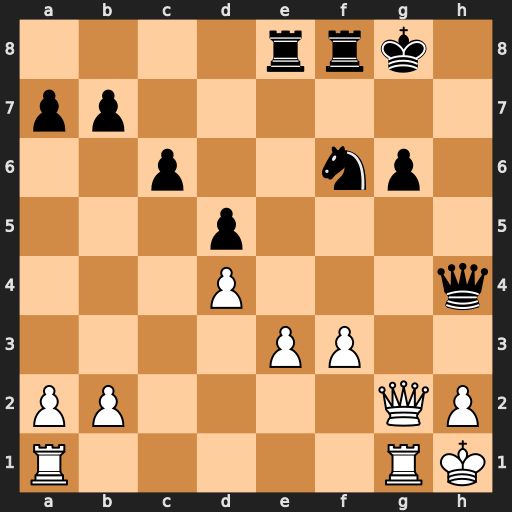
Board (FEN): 4rrk1/pp6/2p2np1/3p4/3P3q/4PP2/PP4QP/R5RK
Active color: w
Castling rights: -
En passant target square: -
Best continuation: Qxg6+ Kh8 Qg7#